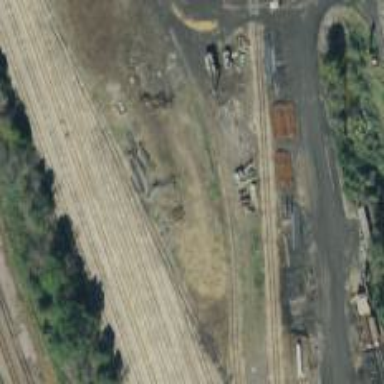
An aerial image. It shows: Sand drag for railway derailment prevention.